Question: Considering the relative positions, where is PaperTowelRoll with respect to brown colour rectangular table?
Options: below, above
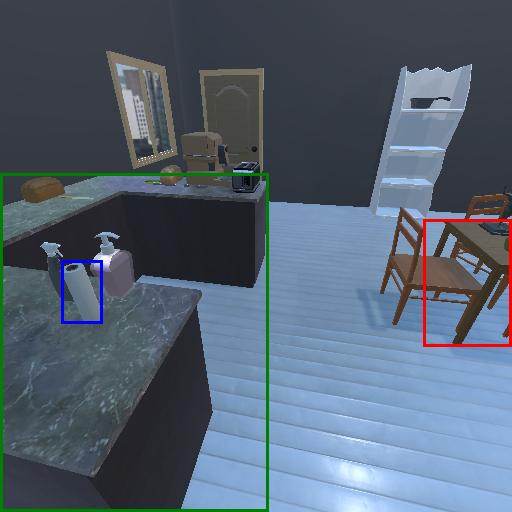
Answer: below